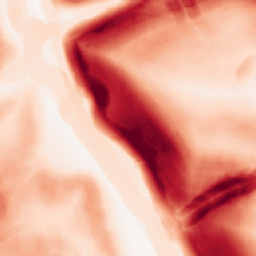
Category: morphological
Decomposition family: morphological_gradient
Decomposition parameters: size: 10
shape: disk
Upsampling method: nearest
Upsampling parameters: scale: 2
Upsampling scale: 2